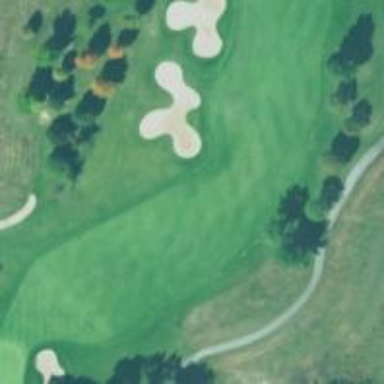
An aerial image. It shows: Golf hole.